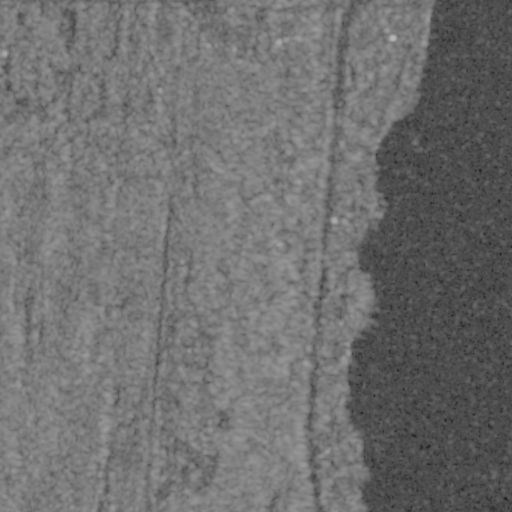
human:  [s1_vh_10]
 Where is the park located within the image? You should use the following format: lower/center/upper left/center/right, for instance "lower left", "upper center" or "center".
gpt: The park is located in the left of the image.
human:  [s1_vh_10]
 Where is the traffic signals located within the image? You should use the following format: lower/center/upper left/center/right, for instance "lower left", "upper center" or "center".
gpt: The traffic signals is located in the upper center of the image.
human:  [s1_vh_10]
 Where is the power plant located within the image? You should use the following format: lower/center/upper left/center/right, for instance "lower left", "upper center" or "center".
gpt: There is no power plant in the image.

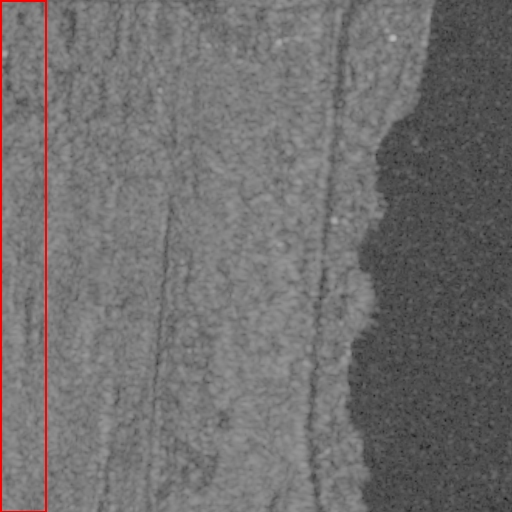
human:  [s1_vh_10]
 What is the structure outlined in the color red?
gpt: The structure outlined in red is a park.
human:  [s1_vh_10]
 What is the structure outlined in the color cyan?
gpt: There is no cyan outline.